Field crop: maize
Growth stage: 2
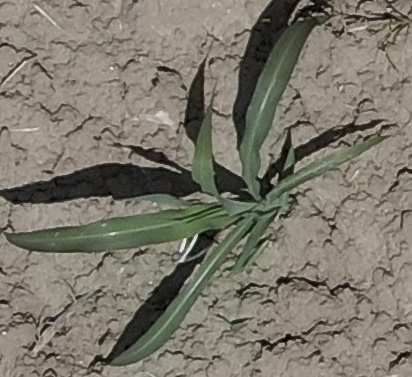
Species: sorghum